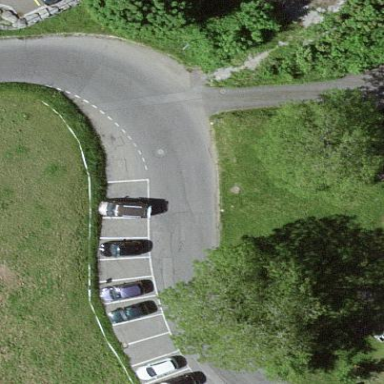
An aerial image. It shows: Parking available on the street side.